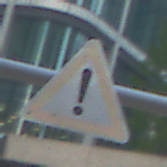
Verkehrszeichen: Gefahrenstelle
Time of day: MorningAfternoon
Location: Outdoor (Urban)
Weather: PartlyCloudy
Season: NotSpecified
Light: Natural